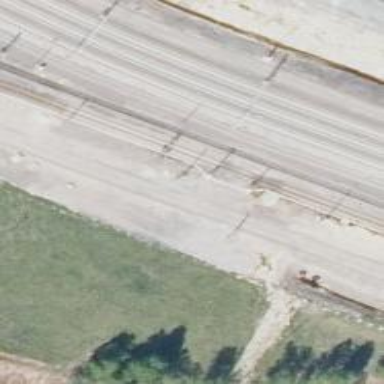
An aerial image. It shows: Level crossing with saltire markings.